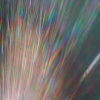
Label: sunburn